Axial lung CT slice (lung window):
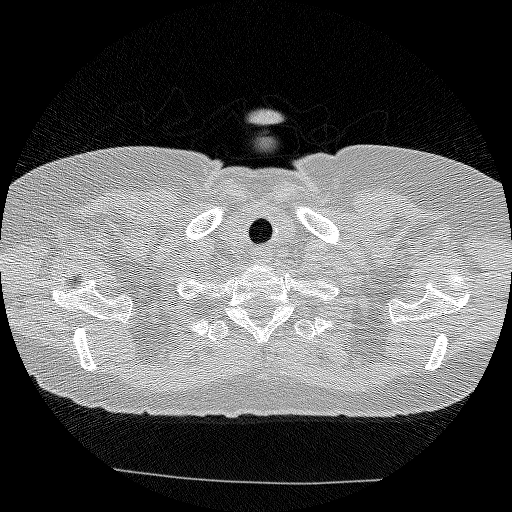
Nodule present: no